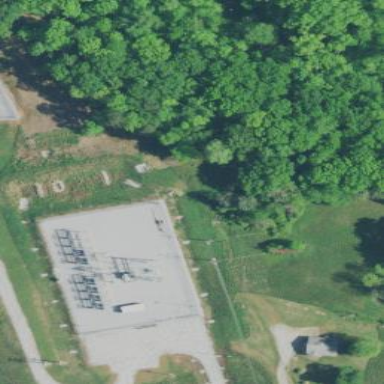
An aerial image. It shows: Distribution level power substation enclosed by fence.